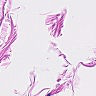
Metastatic tissue present: no